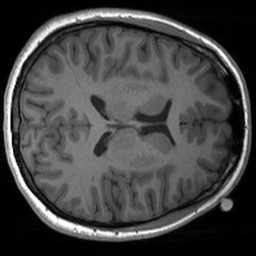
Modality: T1w
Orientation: axial
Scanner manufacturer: siemens
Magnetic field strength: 3 T
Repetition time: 1.54 s
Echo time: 0.00234 s